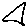
Label: triangle